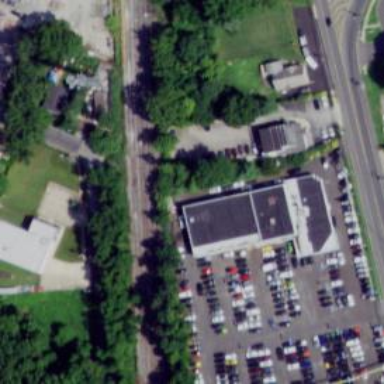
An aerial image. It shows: Railway siding with rails.